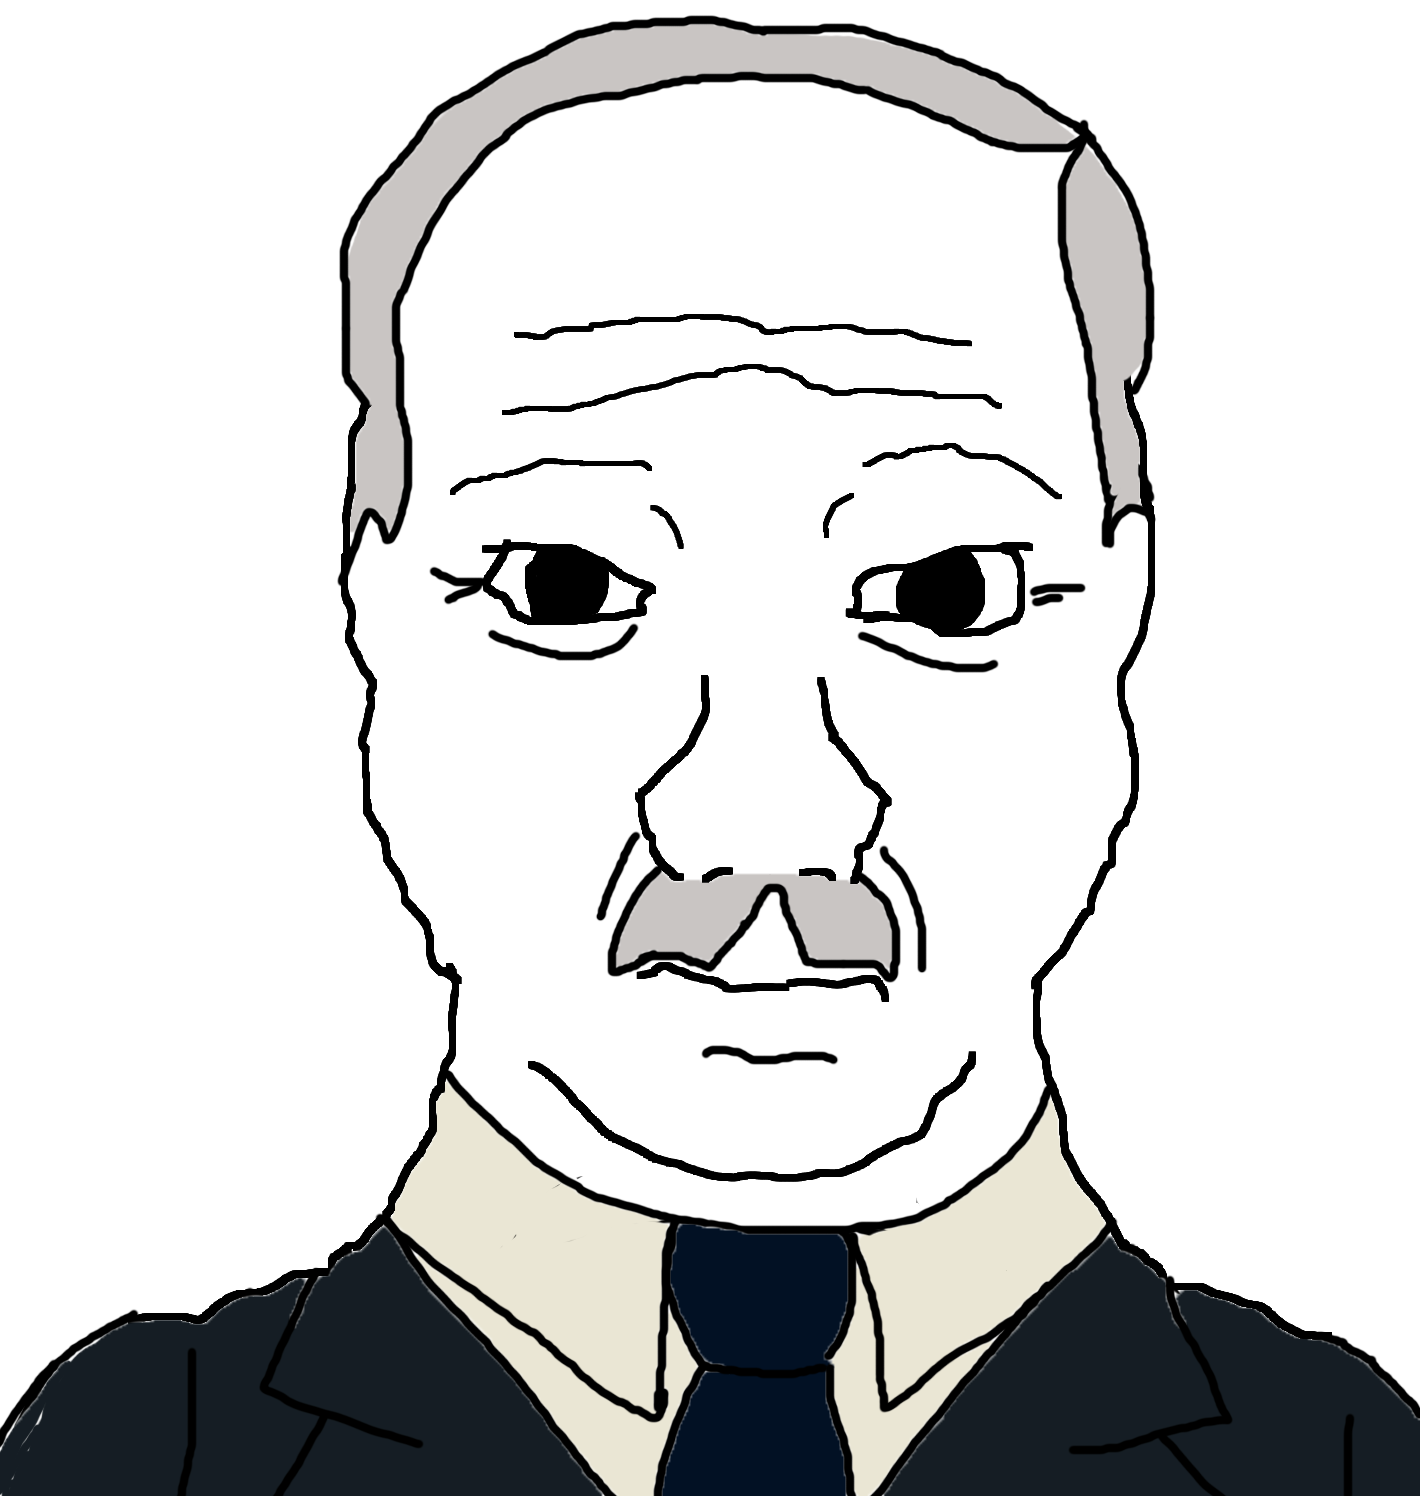
Label: 5_Front_Wojak